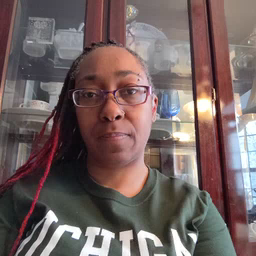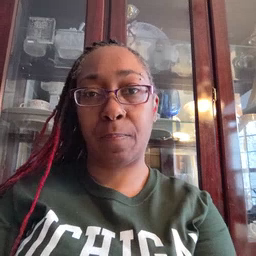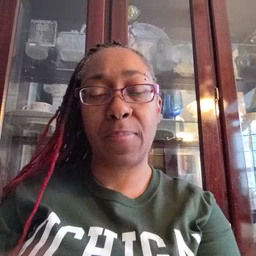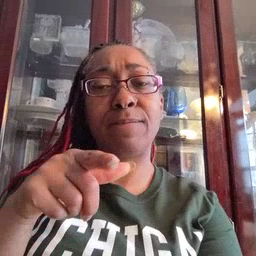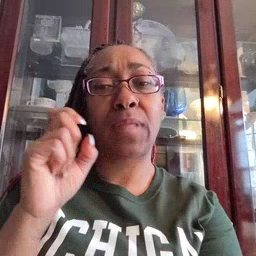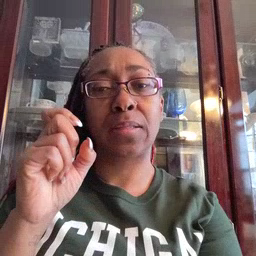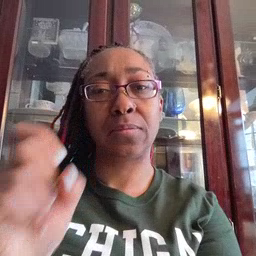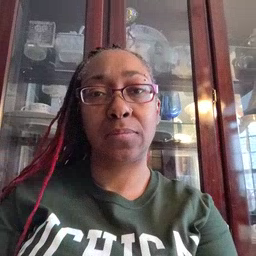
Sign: fast